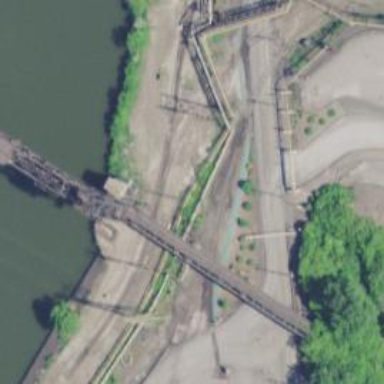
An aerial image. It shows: Rail spur service.